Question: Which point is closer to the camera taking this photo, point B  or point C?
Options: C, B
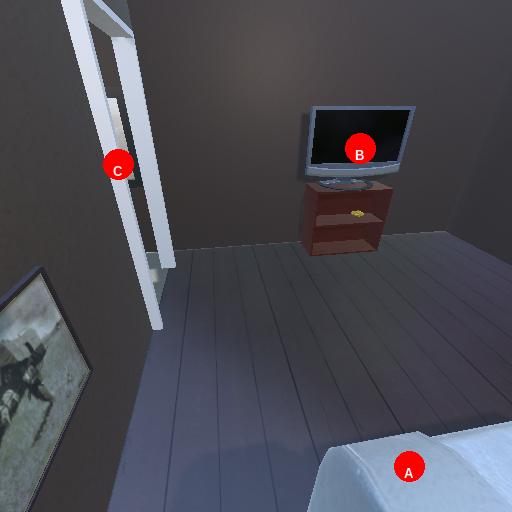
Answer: C